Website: home-depot
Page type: billing-address
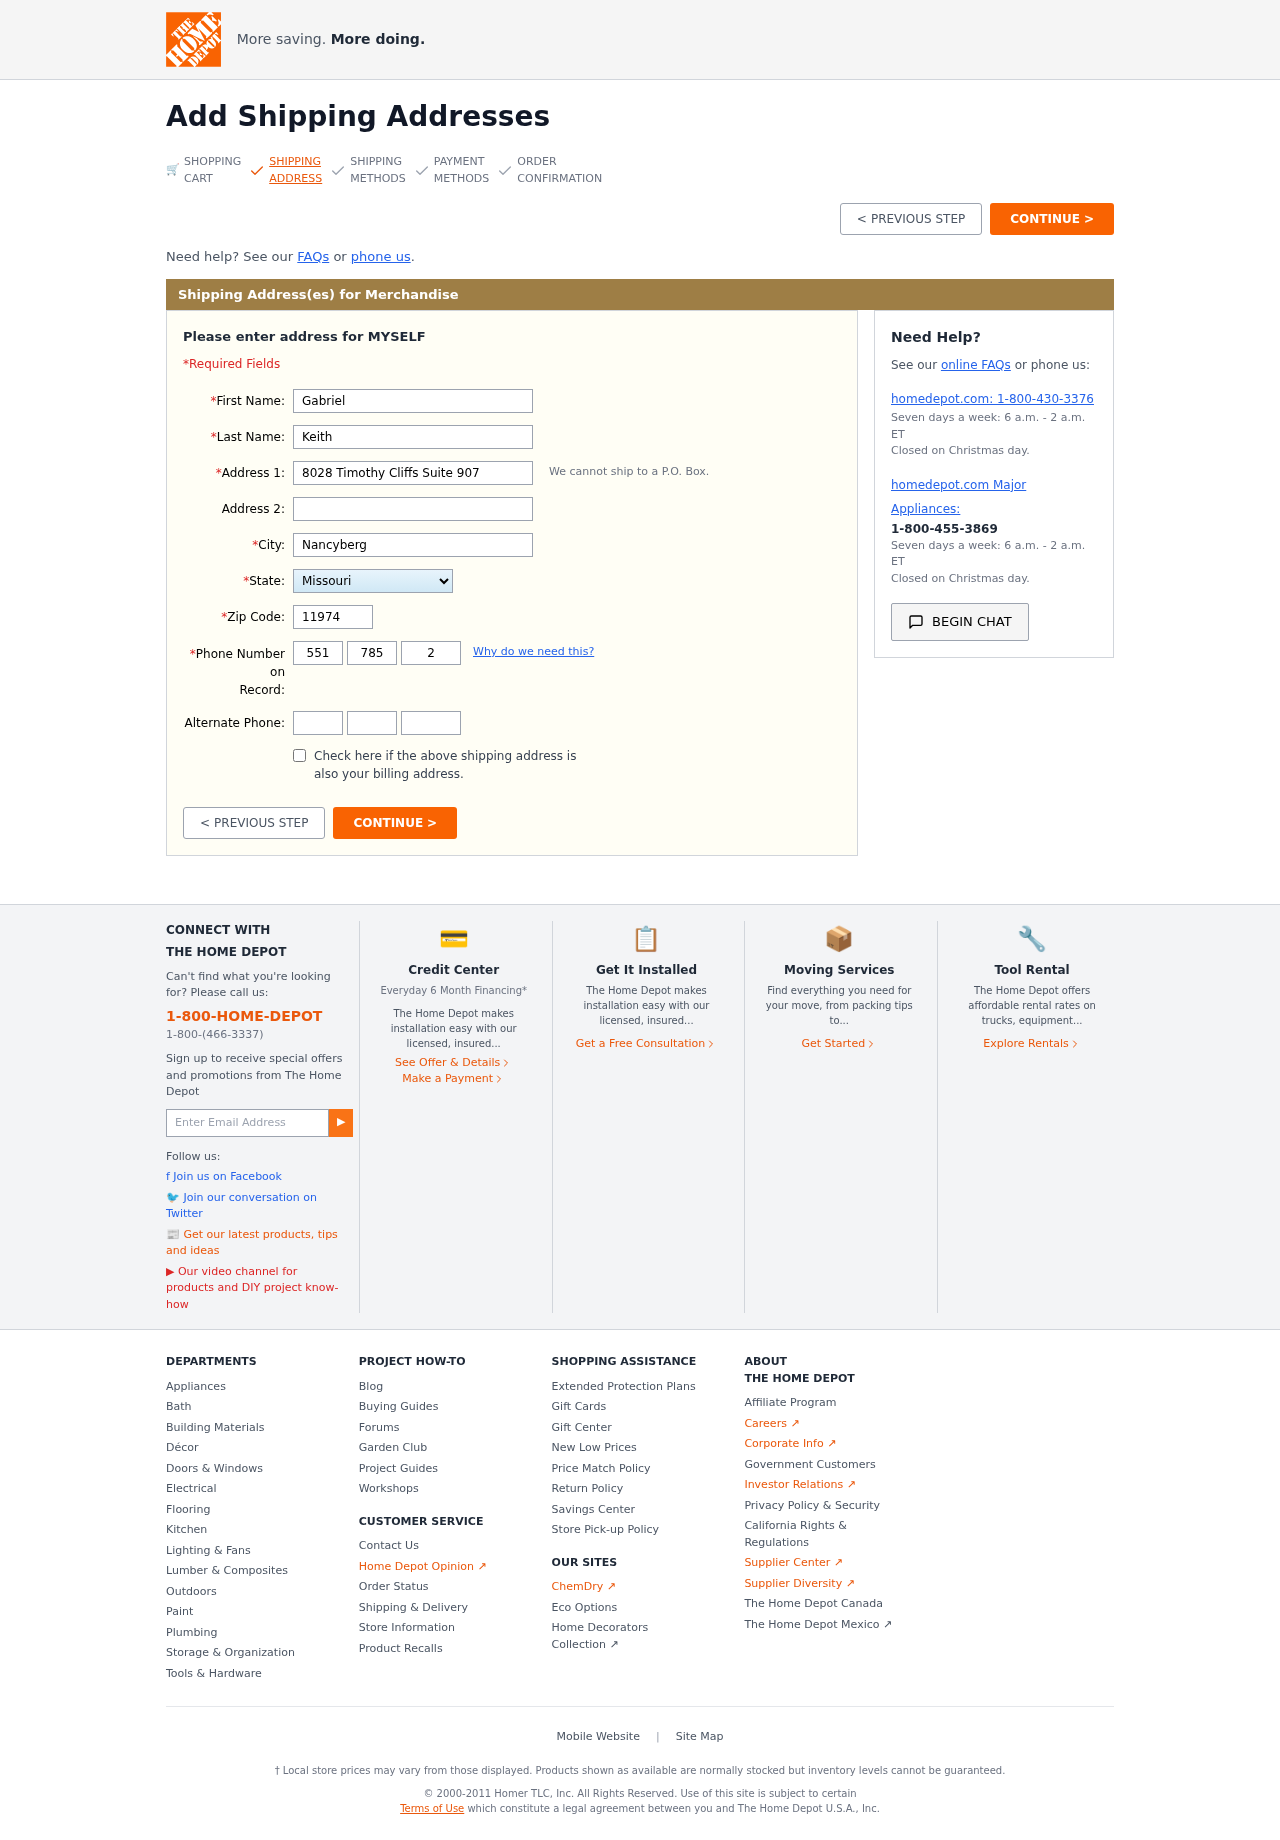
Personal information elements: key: PII_STATE
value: Missouri
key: PII_FIRSTNAME
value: Gabriel
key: PII_LASTNAME
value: Keith
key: PII_STREET
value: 8028 Timothy Cliffs Suite 907
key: PII_CITY
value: Nancyberg
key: PII_POSTCODE
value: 11974
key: PII_PHONE_AREA
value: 551
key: PII_PHONE_PREFIX
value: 785
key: PII_PHONE_LINE
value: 2287
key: PII_PHONE_ALT_AREA
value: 722
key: PII_PHONE_ALT_PREFIX
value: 909
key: PII_PHONE_ALT_LINE
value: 7688